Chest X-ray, PA view. Patient: 9 years old, sex M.
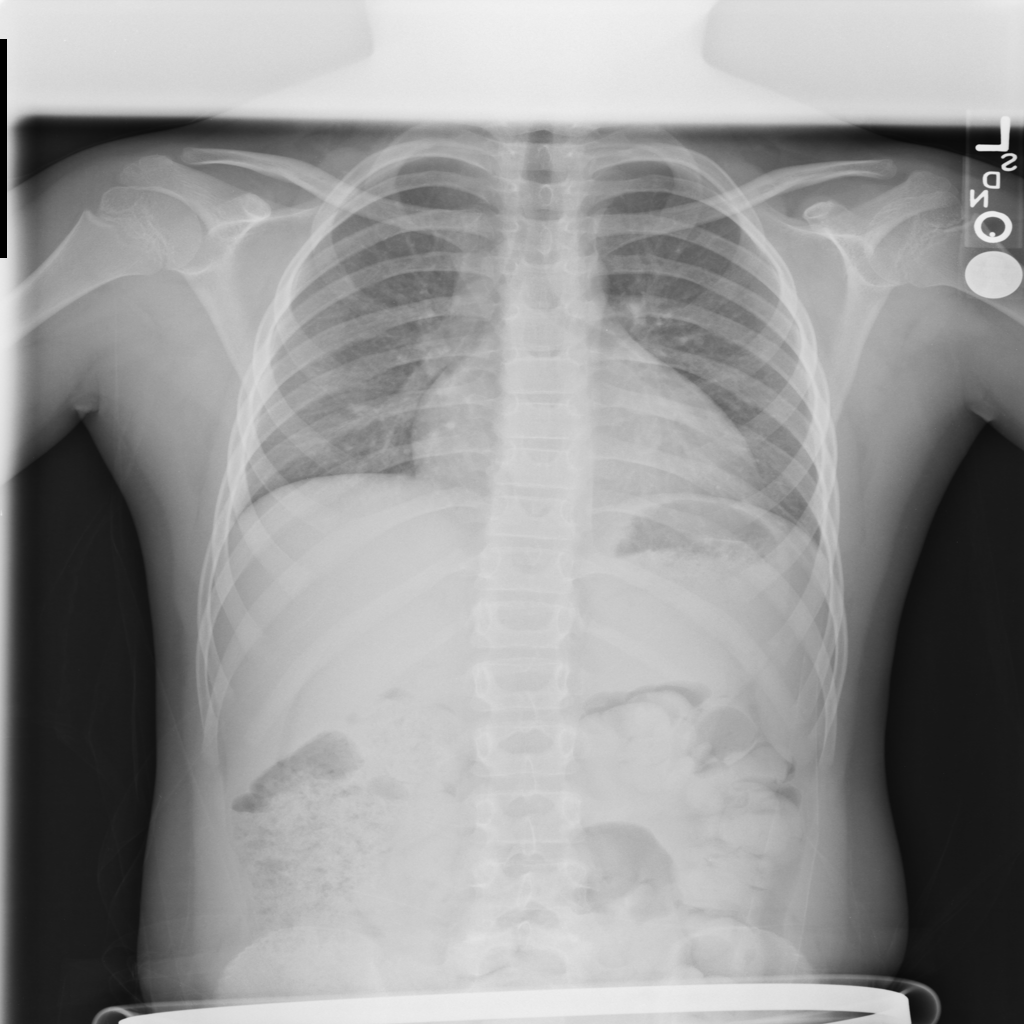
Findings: Effusion